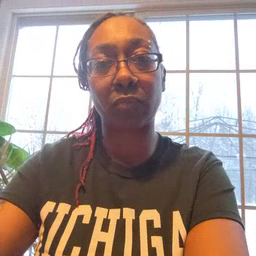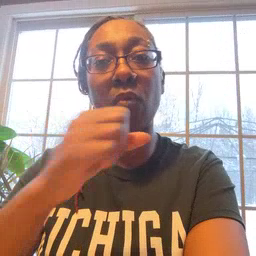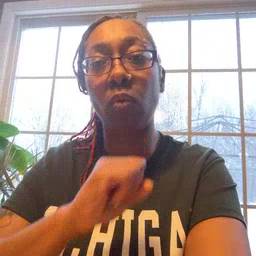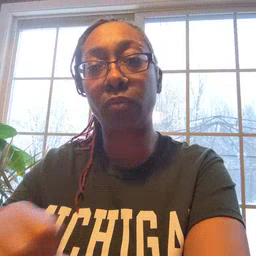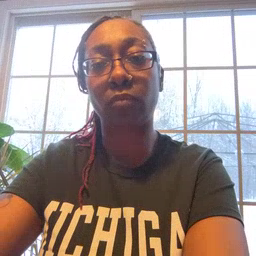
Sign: old